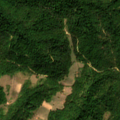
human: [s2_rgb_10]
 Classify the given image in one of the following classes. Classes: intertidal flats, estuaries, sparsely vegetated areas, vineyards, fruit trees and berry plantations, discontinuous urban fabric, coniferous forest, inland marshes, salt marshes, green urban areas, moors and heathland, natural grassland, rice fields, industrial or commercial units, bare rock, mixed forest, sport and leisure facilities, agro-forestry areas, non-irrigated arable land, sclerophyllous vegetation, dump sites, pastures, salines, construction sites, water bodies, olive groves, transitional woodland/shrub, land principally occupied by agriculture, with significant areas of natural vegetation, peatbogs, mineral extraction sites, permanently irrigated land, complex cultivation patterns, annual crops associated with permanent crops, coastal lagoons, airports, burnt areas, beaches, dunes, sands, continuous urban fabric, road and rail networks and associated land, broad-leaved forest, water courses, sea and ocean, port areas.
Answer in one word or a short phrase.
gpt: broad-leaved forest, transitional woodland/shrub